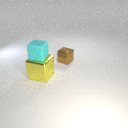
small cyan rubber cube above large yellow metal cube